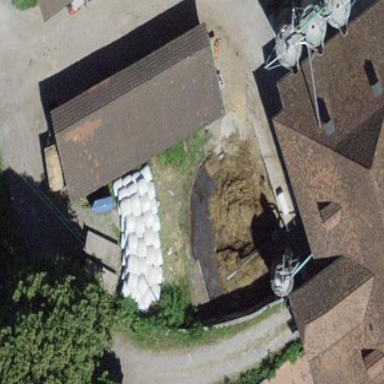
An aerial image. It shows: Shed.